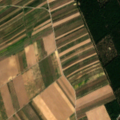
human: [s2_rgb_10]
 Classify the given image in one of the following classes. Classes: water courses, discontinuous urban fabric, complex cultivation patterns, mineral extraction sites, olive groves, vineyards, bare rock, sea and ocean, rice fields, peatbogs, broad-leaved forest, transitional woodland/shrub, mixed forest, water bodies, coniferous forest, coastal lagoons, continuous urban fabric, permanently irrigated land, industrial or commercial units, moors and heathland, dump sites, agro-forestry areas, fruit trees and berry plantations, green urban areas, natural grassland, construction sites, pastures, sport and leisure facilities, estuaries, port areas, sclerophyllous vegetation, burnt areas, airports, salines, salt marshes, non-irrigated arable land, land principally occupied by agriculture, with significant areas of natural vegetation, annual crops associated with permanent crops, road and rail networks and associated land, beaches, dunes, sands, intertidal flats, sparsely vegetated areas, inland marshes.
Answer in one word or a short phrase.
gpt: non-irrigated arable land, vineyards, broad-leaved forest